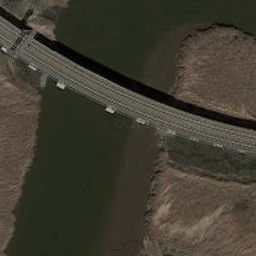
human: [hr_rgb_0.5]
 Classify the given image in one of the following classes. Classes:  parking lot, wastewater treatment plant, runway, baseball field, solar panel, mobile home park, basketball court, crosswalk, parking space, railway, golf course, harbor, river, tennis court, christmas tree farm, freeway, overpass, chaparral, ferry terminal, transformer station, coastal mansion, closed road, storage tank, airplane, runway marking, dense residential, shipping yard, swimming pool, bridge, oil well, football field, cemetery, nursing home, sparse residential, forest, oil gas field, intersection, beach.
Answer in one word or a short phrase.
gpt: bridge